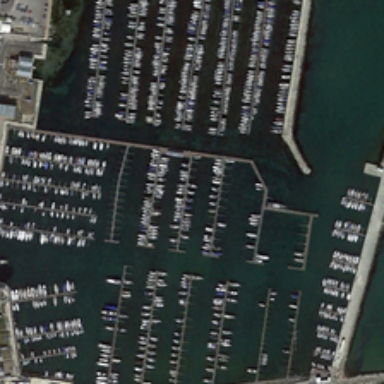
Here are some boats docked compactly in the harbour basin .